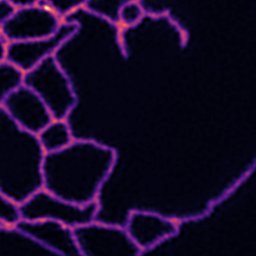
Label: Super-resolution ER image